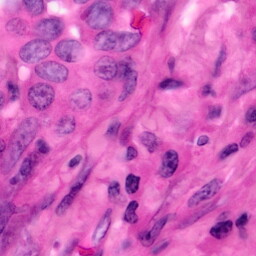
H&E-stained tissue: Pancreatic